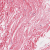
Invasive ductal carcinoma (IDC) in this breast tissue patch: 0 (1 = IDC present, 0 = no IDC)